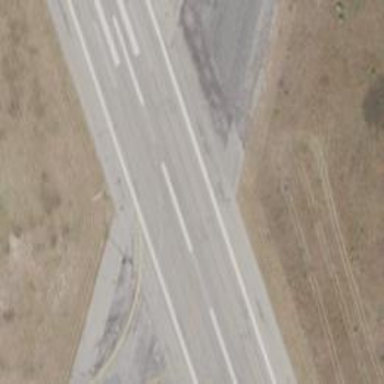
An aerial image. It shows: Asphalt runway at the airport.